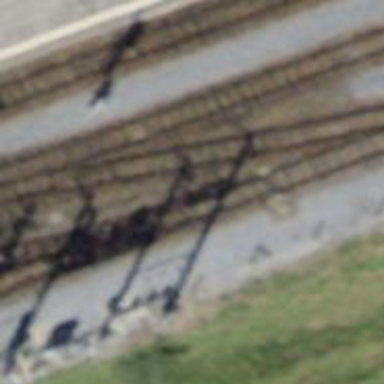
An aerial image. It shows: Railway switch.